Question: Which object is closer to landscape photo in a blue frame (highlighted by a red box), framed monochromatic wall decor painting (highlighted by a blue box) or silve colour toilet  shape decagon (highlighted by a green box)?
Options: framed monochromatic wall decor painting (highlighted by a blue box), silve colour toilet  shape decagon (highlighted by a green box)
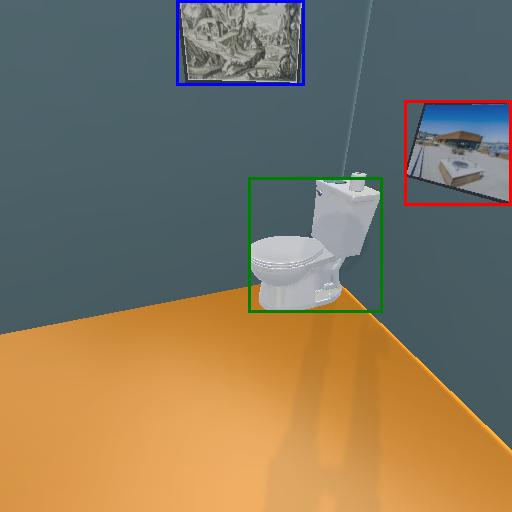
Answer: framed monochromatic wall decor painting (highlighted by a blue box)